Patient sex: M
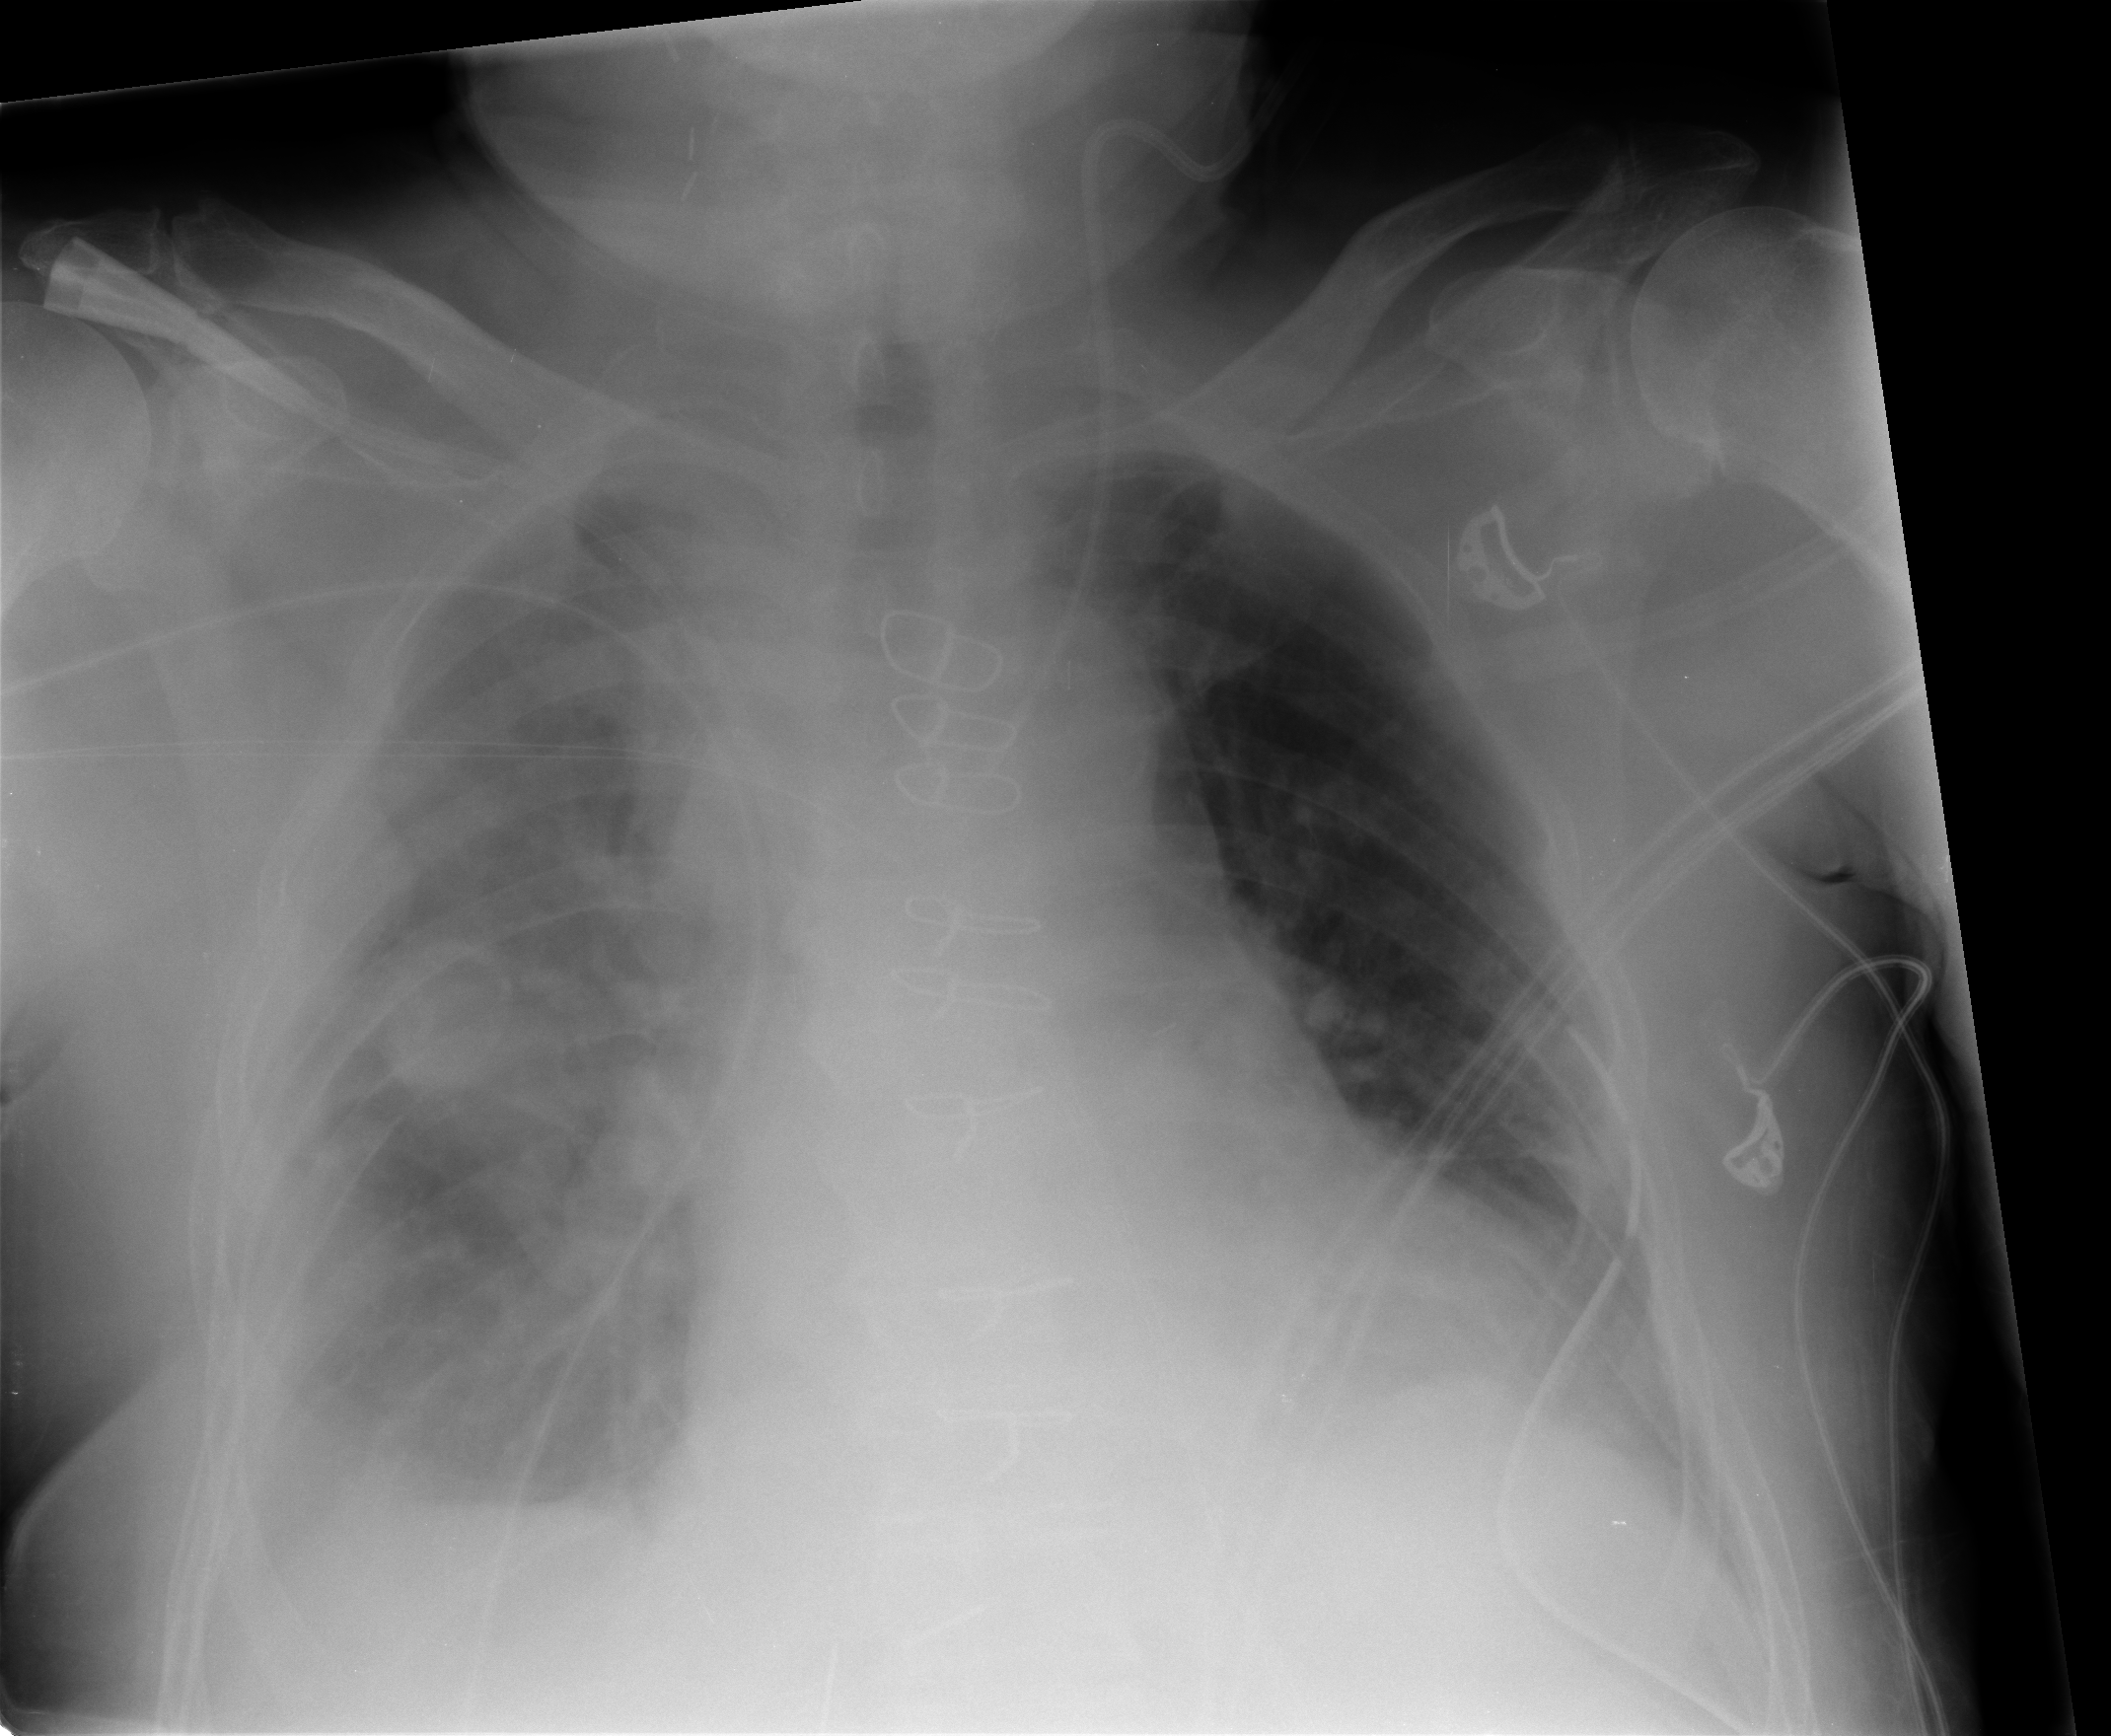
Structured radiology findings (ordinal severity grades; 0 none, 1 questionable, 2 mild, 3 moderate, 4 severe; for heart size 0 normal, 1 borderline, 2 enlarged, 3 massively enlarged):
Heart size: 2
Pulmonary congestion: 2
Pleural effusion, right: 3
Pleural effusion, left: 2
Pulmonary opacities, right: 4
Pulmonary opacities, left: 0
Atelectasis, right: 4
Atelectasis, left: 2